Interaction volume radius: 5 \u00c5
Interaction volume height: 40 \u00c5
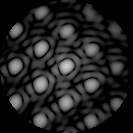
Disorder parameter: 0.09842